Question: We just got a new Windows 2008 R2 server and I am trying to set up an MVC 3 site in IIS 7.5 with the Razor View Engine. I am getting a strange error when I access the default route.
> The layout page
"~/Views/Shared/_Layout.cshtml" could
not be found at the following path:
"~/Views/Shared/_Layout.cshtml".
This is strange because I explicitly set the Layout from within '/views/home/index.cshtml' like so:
'''
@{
Layout = "~/Views/Shared/_Layout.cshtml";
}
'''
I am 100% certain that the '/views/shared/_layout.cshtml' exists in the file system. Here's a screenshot.

If I remove the 'Layout = "~/Views/Shared/_Layout.cshtml";' from my view, the page will render out the contents of '/home/index.cshtml' all by itself (without any of the code from '_Layout.cshtml'). I have also tried setting the layout using '_ViewStart.cshtml'.
Anyone know why MVC wouldn't be able to "find" the layout file? This website works perfectly fine when running in the built-in web server for visual studio.
Here's my stack trace:
'''
[HttpException (0x80004005): The layout page "~/Views/Shared/_Layout.cshtml" could not be found at the following path: "~/Views/Shared/_Layout.cshtml".]
System.Web.WebPages.WebPageExecutingBase.NormalizeLayoutPagePath(String layoutPage) +204956
System.Web.WebPages.WebPageBase.PopContext() +150
System.Web.Mvc.ViewResultBase.ExecuteResult(ControllerContext context) +384
System.Web.Mvc.<>c__DisplayClass1c.<InvokeActionResultWithFilters>b__19() +33
System.Web.Mvc.ControllerActionInvoker.InvokeActionResultFilter(IResultFilter filter, ResultExecutingContext preContext, Func'1 continuation) +784900
System.Web.Mvc.ControllerActionInvoker.InvokeActionResultWithFilters(ControllerContext controllerContext, IList'1 filters, ActionResult actionResult) +265
System.Web.Mvc.ControllerActionInvoker.InvokeAction(ControllerContext controllerContext, String actionName) +784976
System.Web.Mvc.Controller.ExecuteCore() +159
System.Web.Mvc.ControllerBase.Execute(RequestContext requestContext) +335
System.Web.Mvc.<>c__DisplayClassb.<BeginProcessRequest>b__5() +62
System.Web.Mvc.Async.<>c__DisplayClass1.<MakeVoidDelegate>b__0() +20
System.Web.Mvc.<>c__DisplayClasse.<EndProcessRequest>b__d() +54
System.Web.CallHandlerExecutionStep.System.Web.HttpApplication.IExecutionStep.Execute() +453
System.Web.HttpApplication.ExecuteStep(IExecutionStep step, Boolean& completedSynchronously) +371
'''
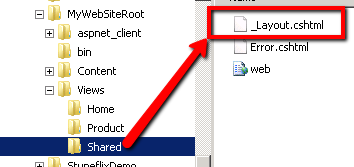
Answer: It seems like you probably have a permissions issue. With the info you've given, it seems like the most likely cause of not being able to find the _Layout.cshtml file.
With Server 2008 and IIS 7, application pool's have their own identity used for ACL's (named IIS AppPool{App Pool Name}), and these identities are made part of the IIS_IUSRS group. Also, your default inetpub/wwwroot directory will have read permissions for the IIS_ISRS group. So, if your not getting the permissions you need, I would think that the App pool is not in fact running with the correct identity.
One reason the identity may be incorrect is the setting for Anonymous Authentication user identity. Go into the Authentication control for the site (or the whole server) and edit the Anonymous Authentication rule to run as the Application Pool Identity.
This is a bit of a guess, but it seemed <URL>.